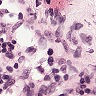
Metastatic tissue present: no